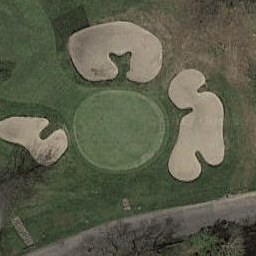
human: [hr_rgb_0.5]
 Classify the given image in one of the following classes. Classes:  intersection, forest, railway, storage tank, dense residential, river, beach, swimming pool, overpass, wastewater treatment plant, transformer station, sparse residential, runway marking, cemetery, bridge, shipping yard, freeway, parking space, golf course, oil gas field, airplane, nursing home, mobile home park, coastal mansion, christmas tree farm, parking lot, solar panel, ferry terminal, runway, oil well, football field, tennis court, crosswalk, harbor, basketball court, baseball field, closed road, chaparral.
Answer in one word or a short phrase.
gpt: golf course